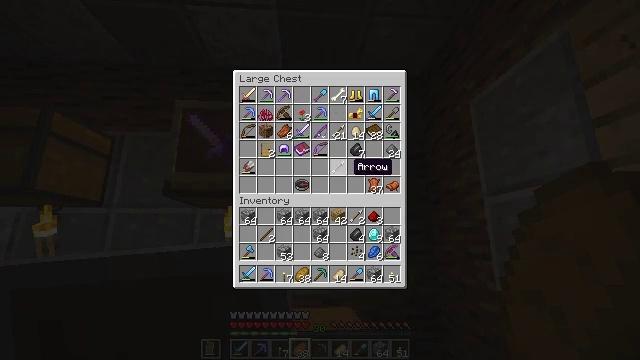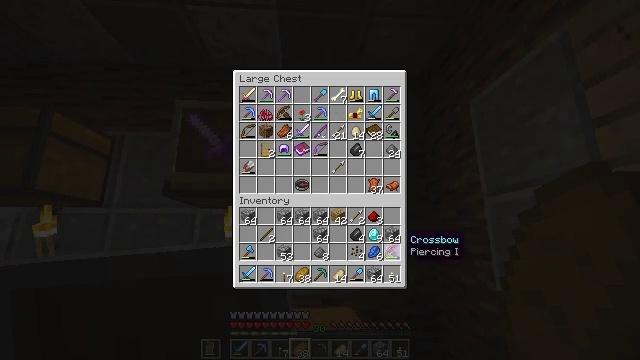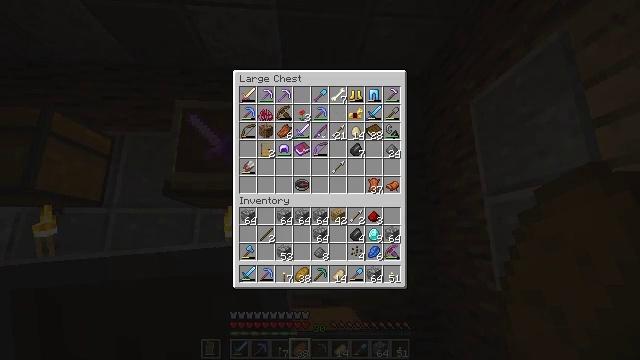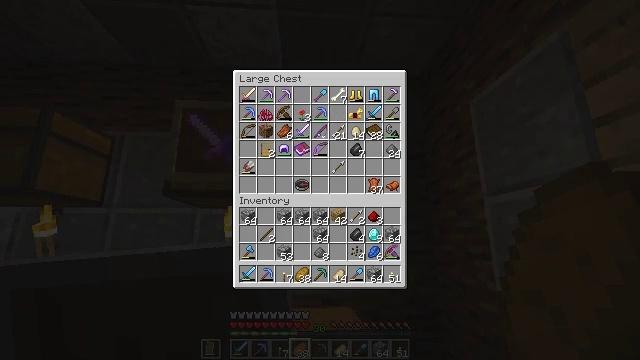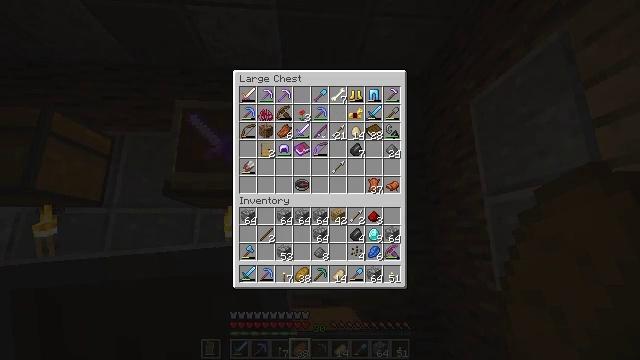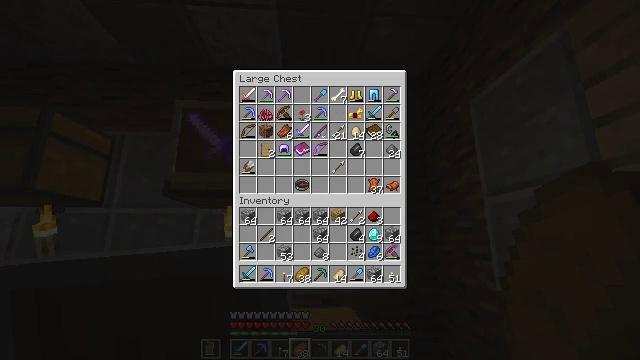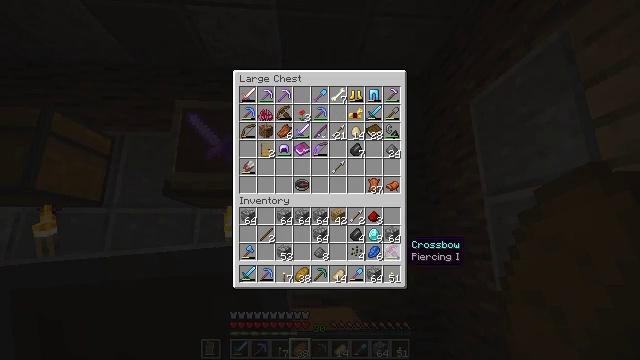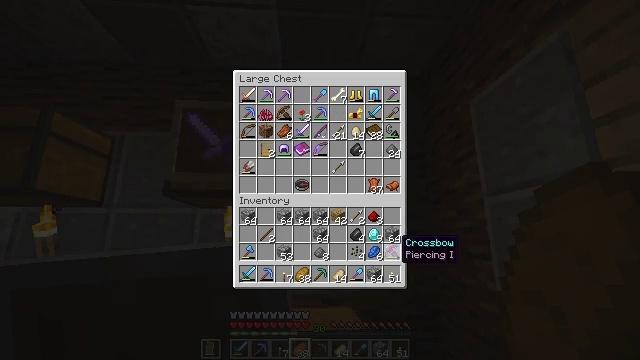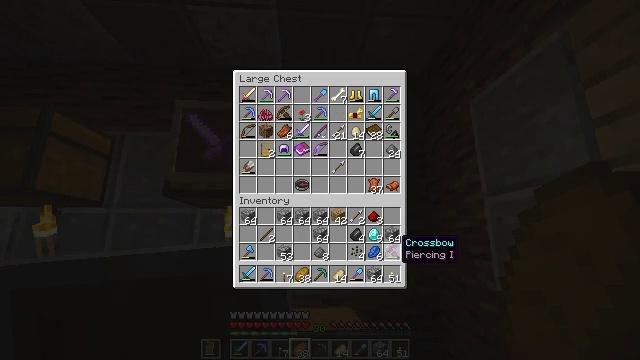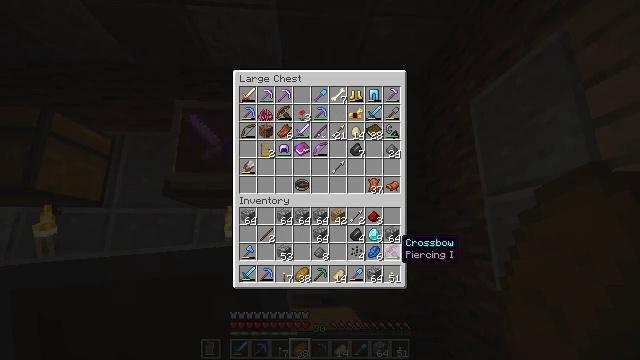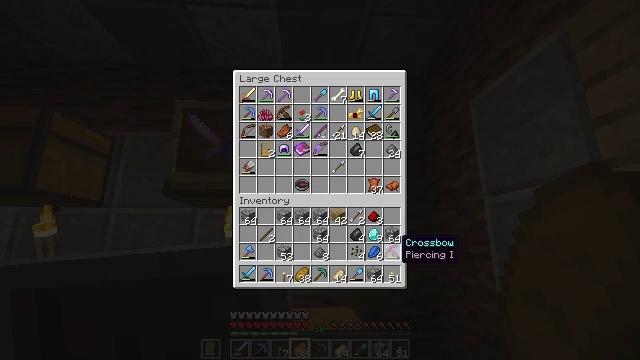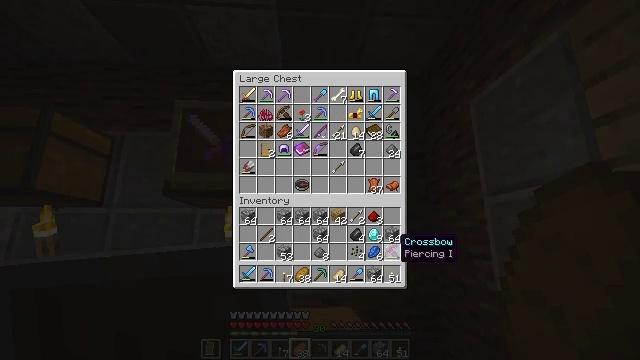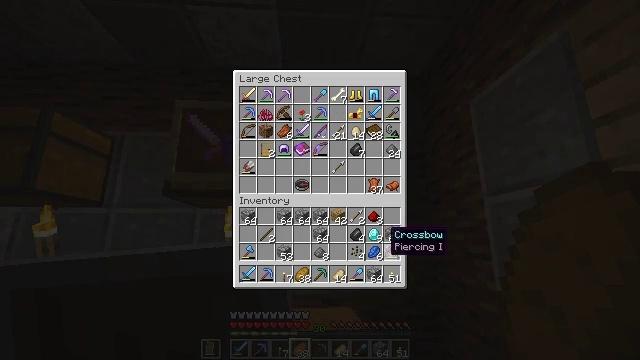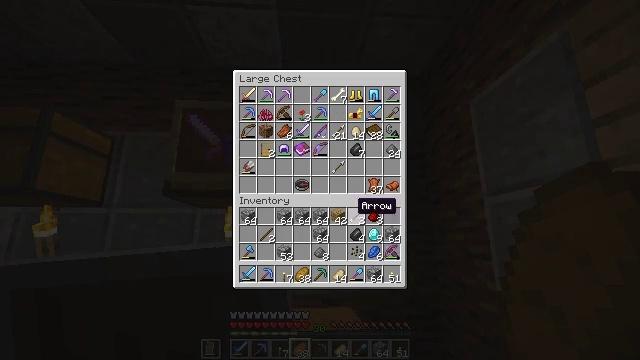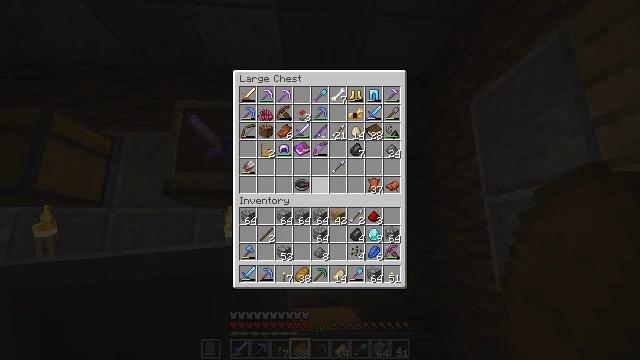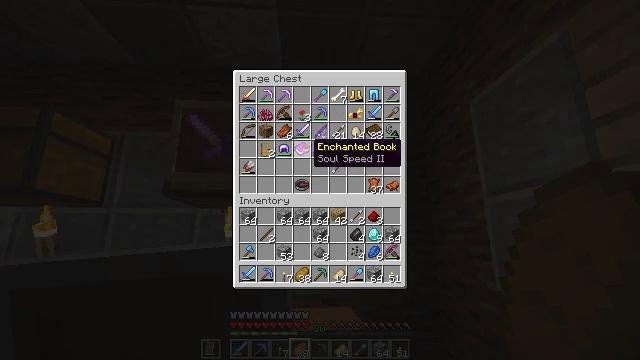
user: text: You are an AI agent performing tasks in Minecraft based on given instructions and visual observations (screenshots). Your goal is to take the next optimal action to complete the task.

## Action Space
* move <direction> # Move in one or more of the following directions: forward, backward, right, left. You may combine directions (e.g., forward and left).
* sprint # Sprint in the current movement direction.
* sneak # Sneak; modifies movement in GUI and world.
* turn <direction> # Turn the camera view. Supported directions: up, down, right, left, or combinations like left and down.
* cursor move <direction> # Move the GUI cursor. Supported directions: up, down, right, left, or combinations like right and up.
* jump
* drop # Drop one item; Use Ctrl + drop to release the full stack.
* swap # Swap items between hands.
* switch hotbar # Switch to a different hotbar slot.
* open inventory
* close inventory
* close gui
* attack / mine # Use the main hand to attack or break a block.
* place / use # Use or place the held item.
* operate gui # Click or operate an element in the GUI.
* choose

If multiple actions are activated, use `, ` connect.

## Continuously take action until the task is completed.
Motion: motion action
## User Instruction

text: Craft the crossbow using sticks, iron, string, and a tripwire hook.
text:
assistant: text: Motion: cursor move right and down
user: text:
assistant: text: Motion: cursor move down
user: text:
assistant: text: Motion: no_op
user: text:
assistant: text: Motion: no_op
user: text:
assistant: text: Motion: no_op
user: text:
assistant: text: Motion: no_op
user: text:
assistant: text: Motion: no_op
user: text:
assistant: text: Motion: no_op
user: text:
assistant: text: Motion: no_op
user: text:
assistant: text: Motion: no_op
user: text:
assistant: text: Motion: no_op
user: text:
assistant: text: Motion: cursor move left and up
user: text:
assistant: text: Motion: cursor move left and up
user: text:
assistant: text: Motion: cursor move left and up
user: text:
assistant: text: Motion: sneak, cursor move left and up
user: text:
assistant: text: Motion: sneak, cursor move up
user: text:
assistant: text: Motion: sneak, cursor move up
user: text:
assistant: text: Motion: sneak
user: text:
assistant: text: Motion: sneak
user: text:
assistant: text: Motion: sneak
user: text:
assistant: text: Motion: sneak
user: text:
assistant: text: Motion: sneak
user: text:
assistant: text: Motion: sneak
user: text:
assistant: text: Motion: sneak
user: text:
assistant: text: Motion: sneak
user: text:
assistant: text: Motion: sneak
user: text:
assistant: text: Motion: sneak
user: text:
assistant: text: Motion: sneak
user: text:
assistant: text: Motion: sneak
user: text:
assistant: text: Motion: sneak